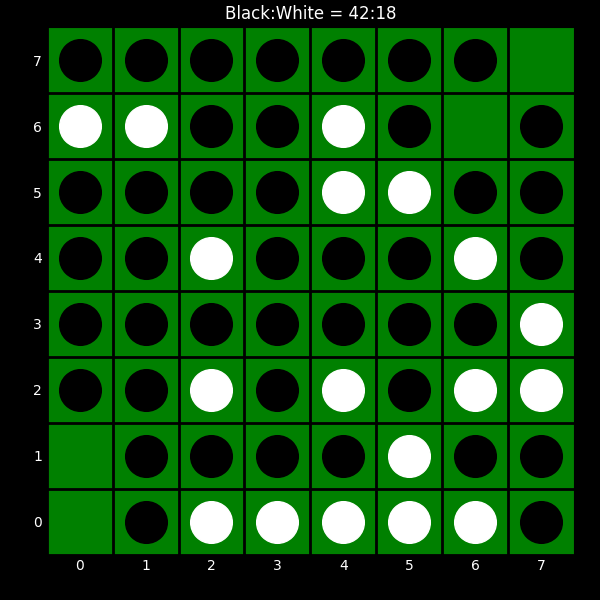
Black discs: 42
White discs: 18